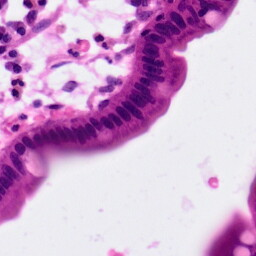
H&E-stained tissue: Pancreatic